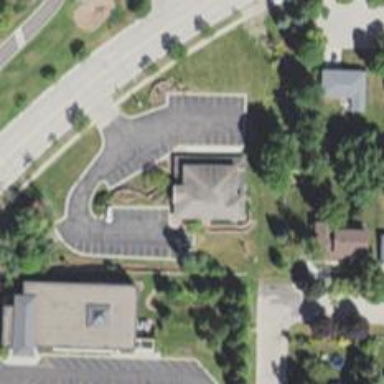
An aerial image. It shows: Healthcare clinic is depicted in the image.